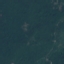
Land use / land cover class: Forest